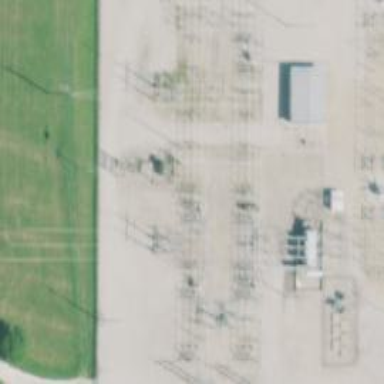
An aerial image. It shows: Switch for power supply.